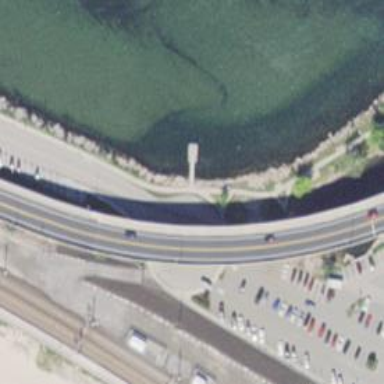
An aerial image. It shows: Secondary road bridge with expressway passing through.